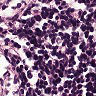
Metastatic tissue present: no